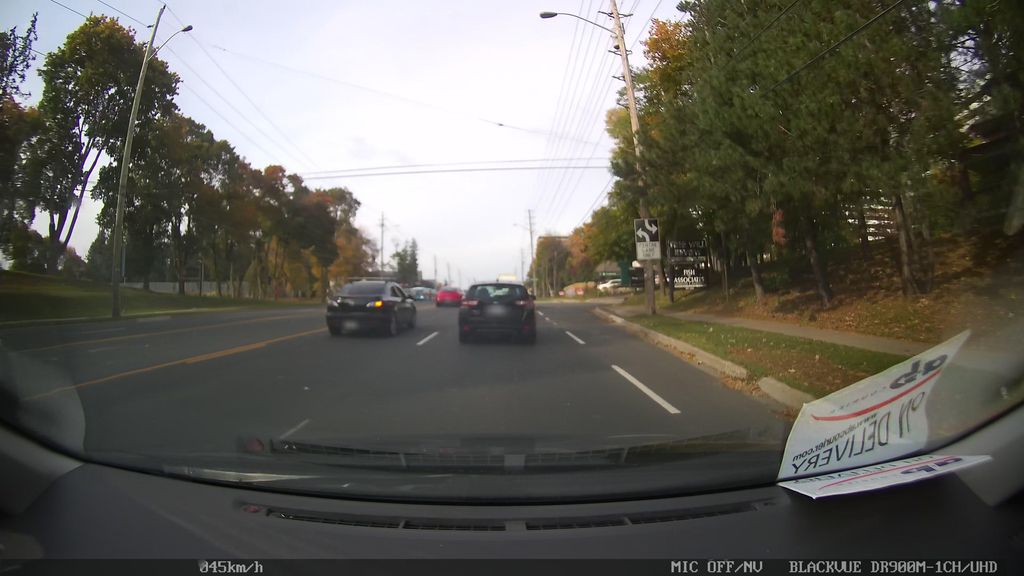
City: toronto